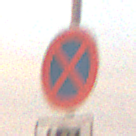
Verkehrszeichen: AbsolutesHalteverbot
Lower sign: HinweisDurchSinnbild23
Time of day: SunriseSunset
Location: Outdoor (Nature)
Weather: PartlyCloudy
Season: NotSpecified
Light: Natural